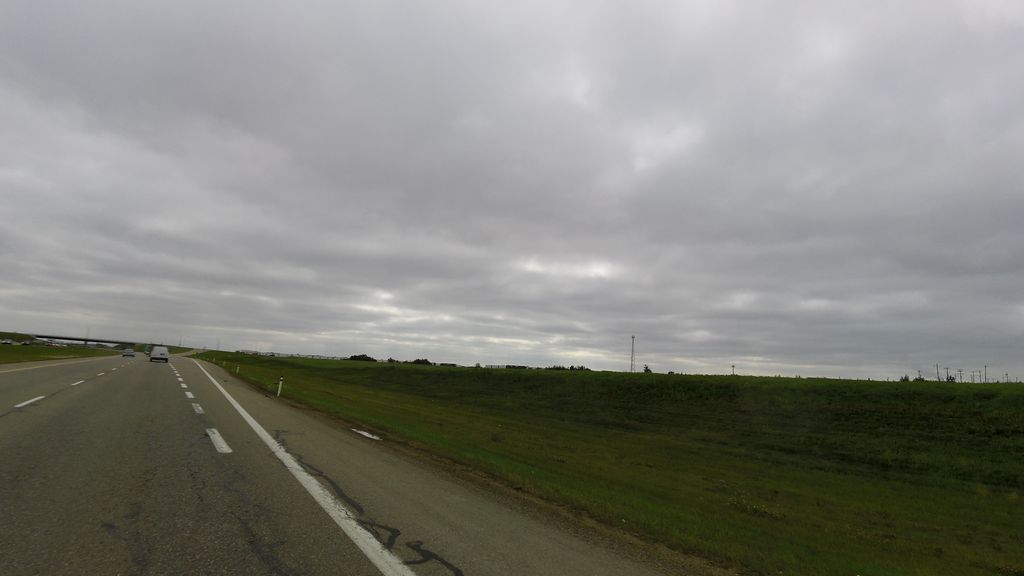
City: edmonton